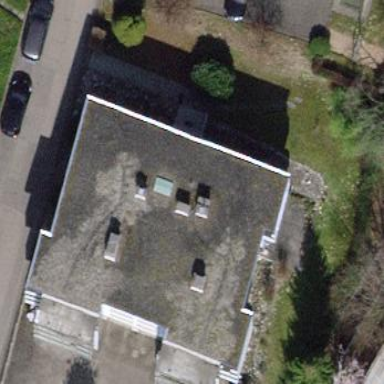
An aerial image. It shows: Grey flat-roofed apartment building.